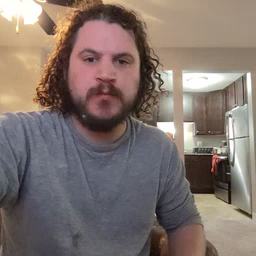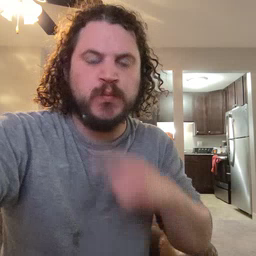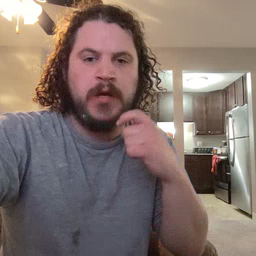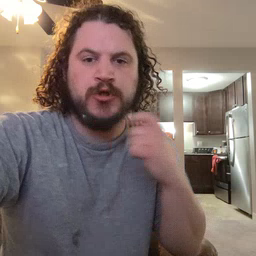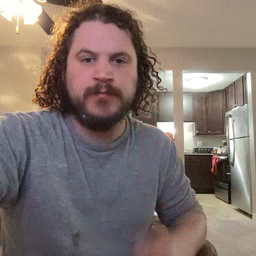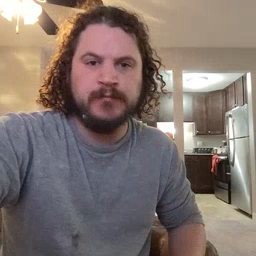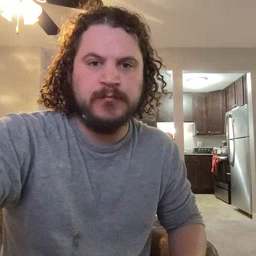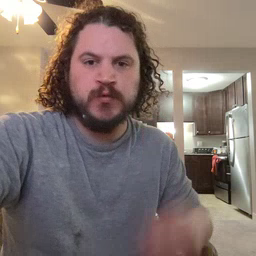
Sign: dryer